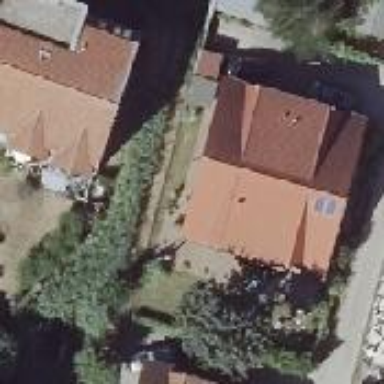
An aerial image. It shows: Semidetached house with gabled roof.